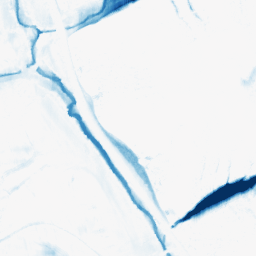
Category: morphological
Decomposition family: morphological_ellipse
Decomposition parameters: operation: closing
width: 30
height: 10
Upsampling method: lanczos
Upsampling parameters: scale: 2
Upsampling scale: 2